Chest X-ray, PA view. Patient: 43 years old, sex M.
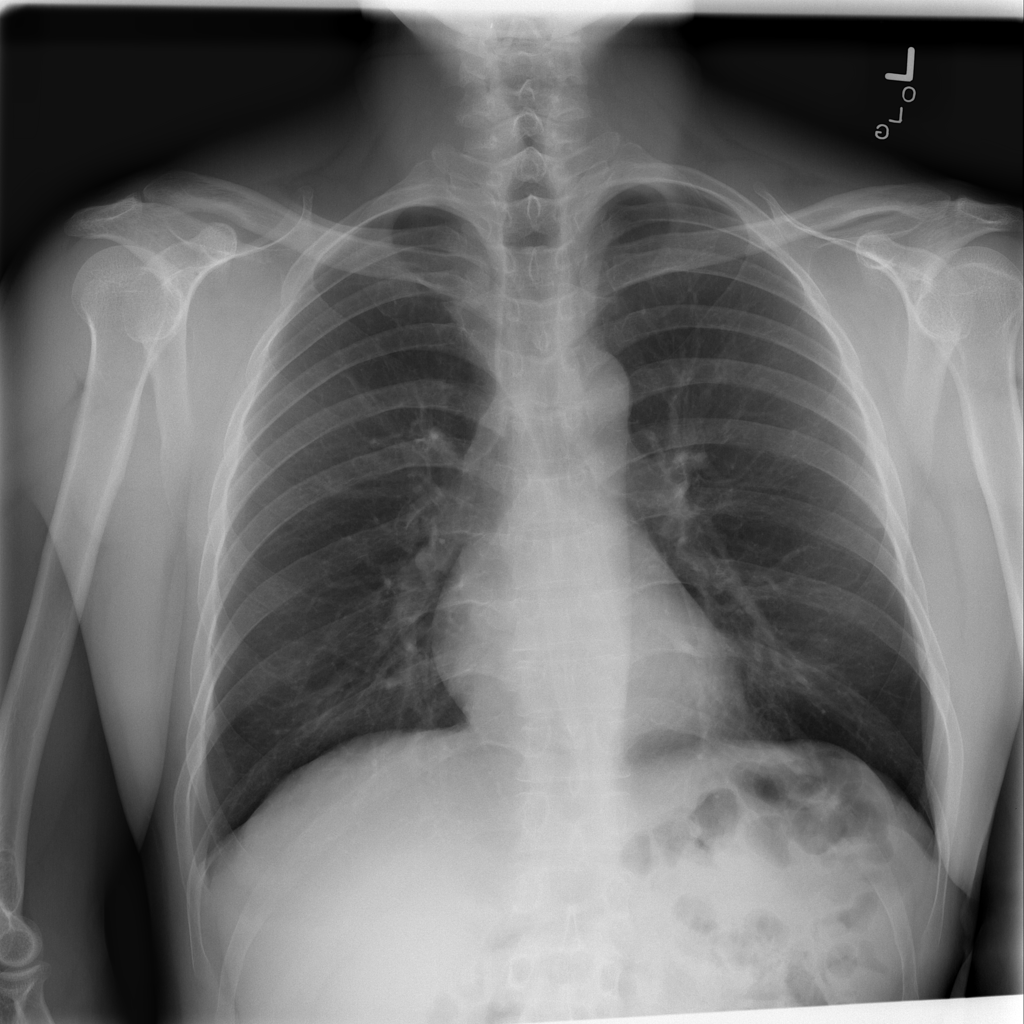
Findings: No Finding